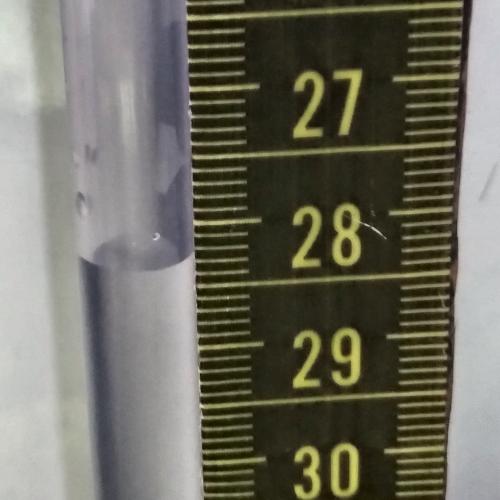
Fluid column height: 28.3 cm